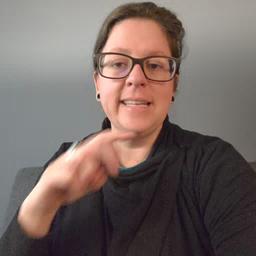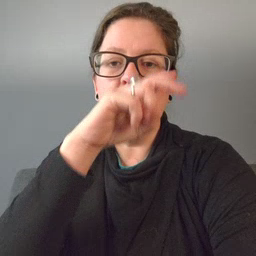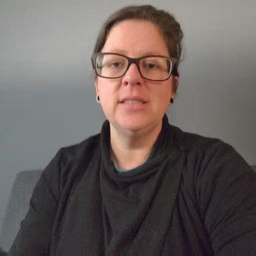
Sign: stairs